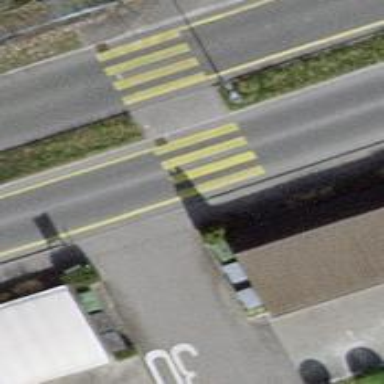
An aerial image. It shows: Unmarked crossing with pedestrian island.